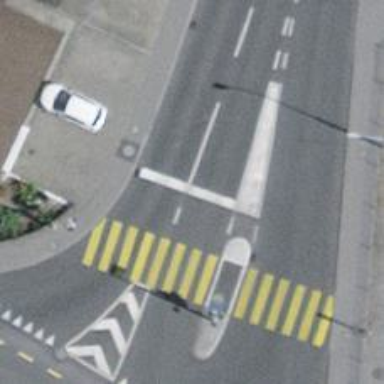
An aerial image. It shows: Road with traffic signals.